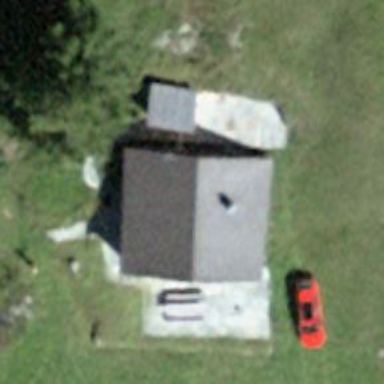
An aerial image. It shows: Gabled house with grey roof oriented across the building.